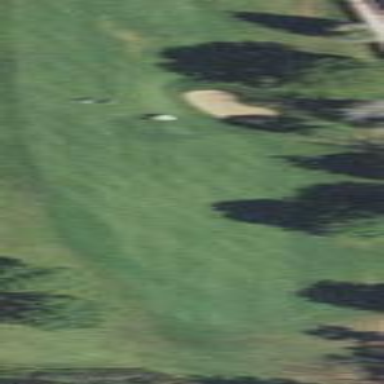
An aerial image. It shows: Well-maintained grassy area designated as golf fairway. It is part of golf sport facility.